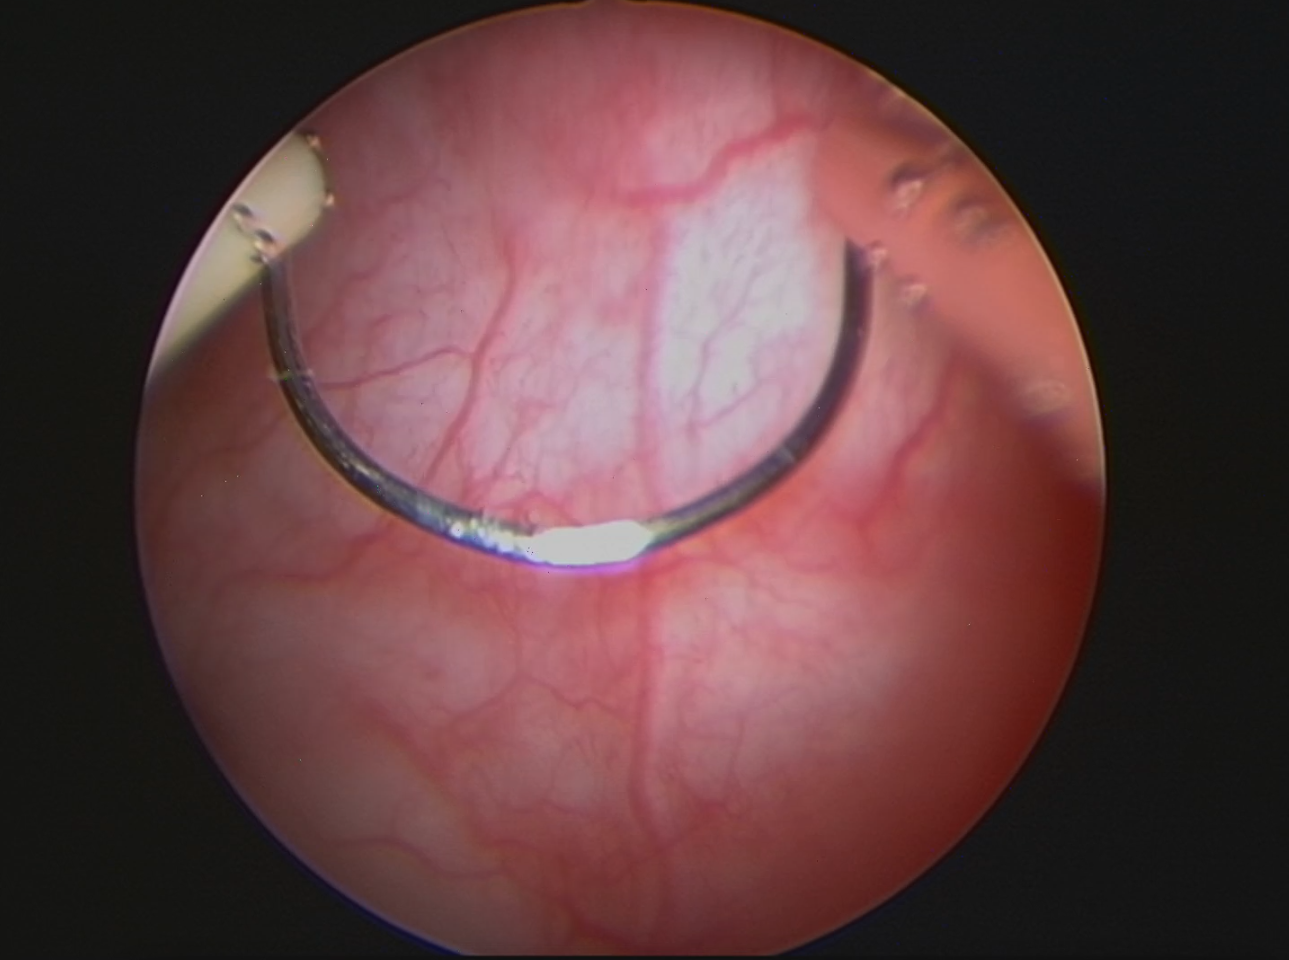
Modality: WLC
Class: Foreign bodies
Subclass: ResectionLoop
Lesion: L0
Bladder cancer association: No